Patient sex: F
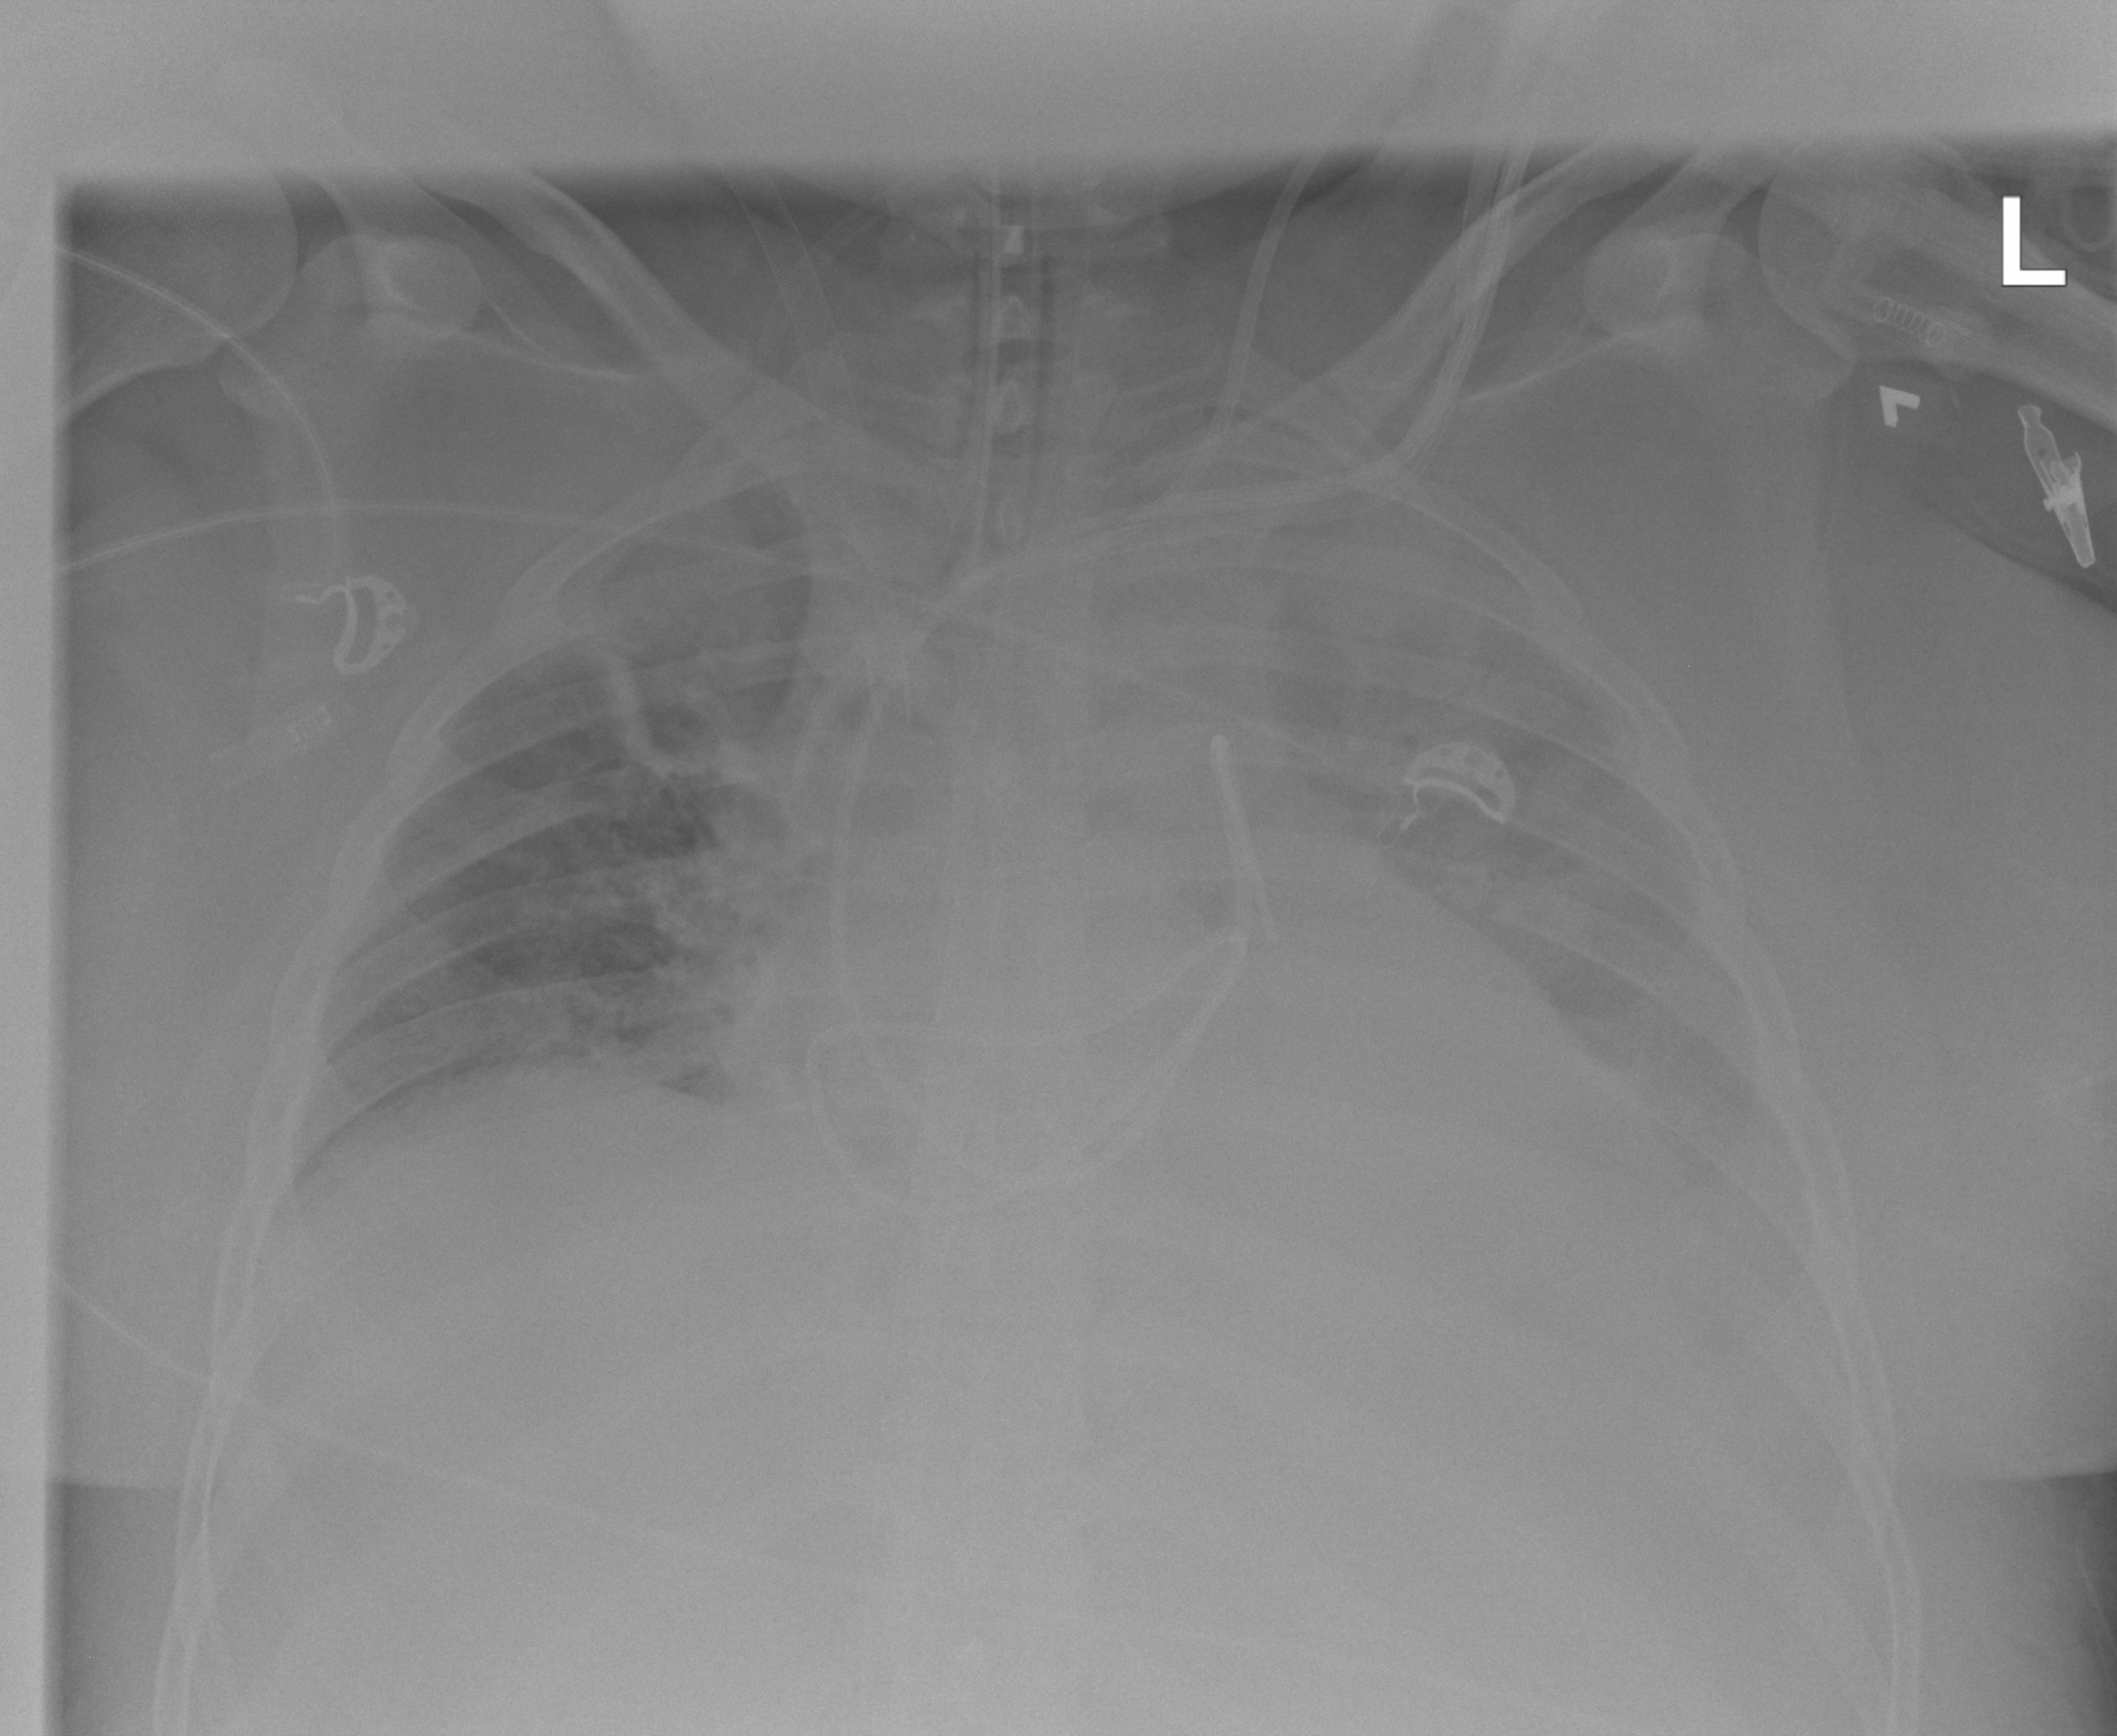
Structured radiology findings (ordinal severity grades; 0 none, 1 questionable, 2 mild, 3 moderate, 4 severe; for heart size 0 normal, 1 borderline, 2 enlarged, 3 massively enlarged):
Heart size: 1
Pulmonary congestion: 1
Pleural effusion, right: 0
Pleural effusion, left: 2
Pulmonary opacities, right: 2
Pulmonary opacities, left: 2
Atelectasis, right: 2
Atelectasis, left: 3